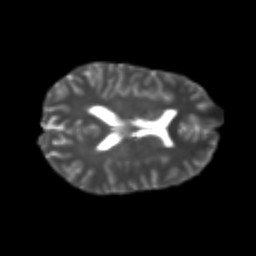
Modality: T2w
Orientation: axial
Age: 23
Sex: male
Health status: healthy
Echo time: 0.074 s